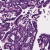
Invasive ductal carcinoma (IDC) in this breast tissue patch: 1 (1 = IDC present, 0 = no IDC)